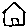
Label: house